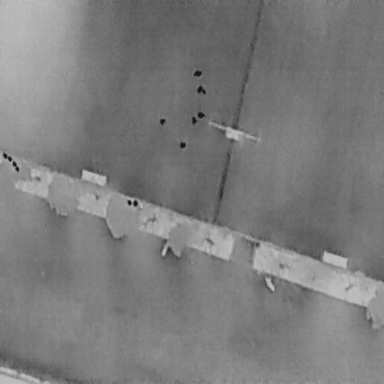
There are six Cars in the infrared image.